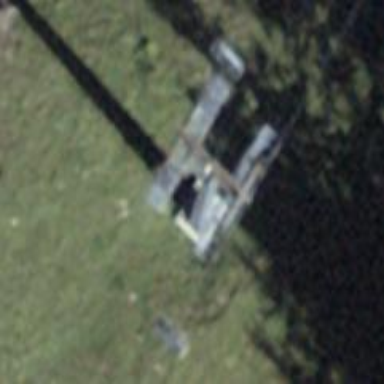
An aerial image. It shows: Pylon used for aerialway.